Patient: sex M, age 48
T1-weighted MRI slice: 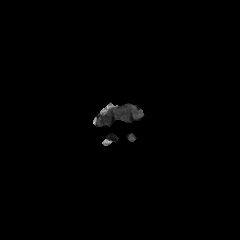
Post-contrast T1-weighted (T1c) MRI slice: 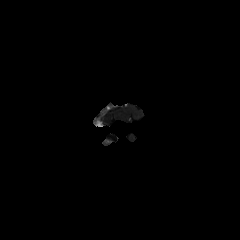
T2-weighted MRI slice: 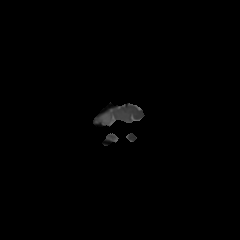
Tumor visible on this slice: yes
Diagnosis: Astrocytoma, IDH-mutant
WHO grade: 3